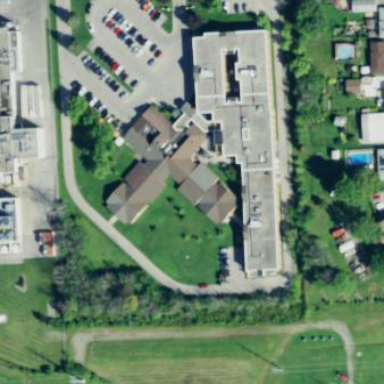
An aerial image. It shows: Nursing home building.